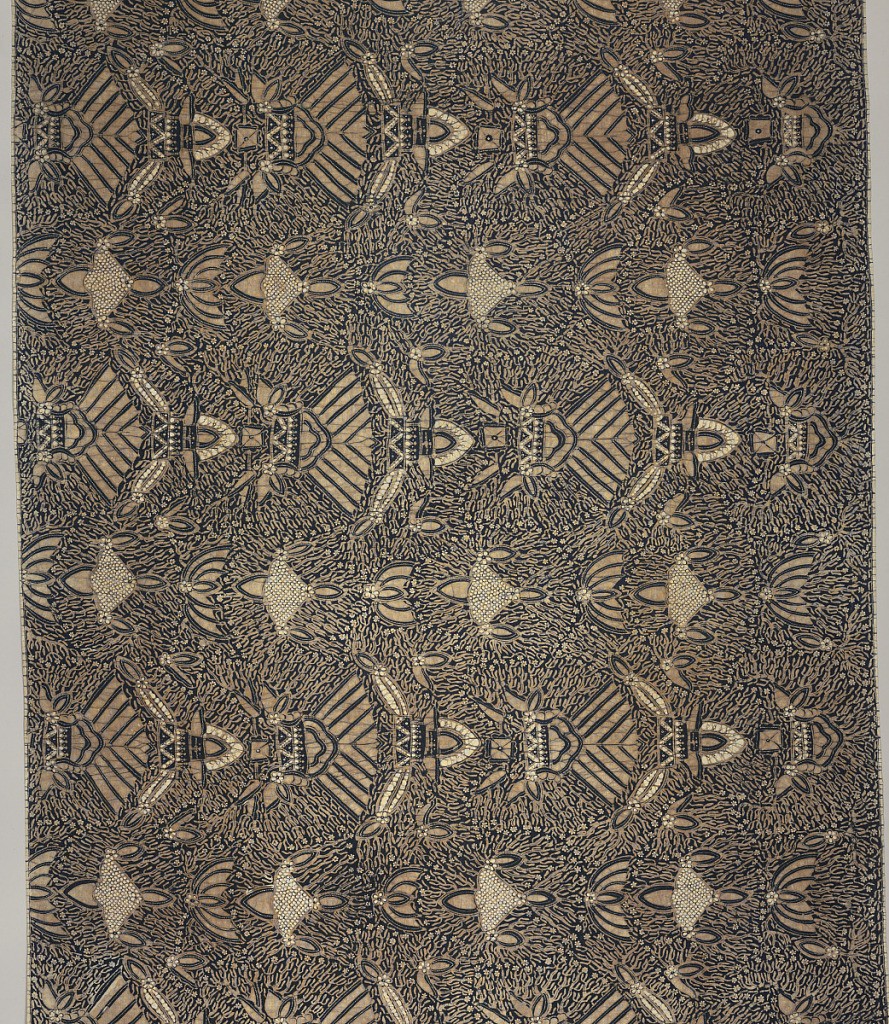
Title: Kain panjang (long sarong)
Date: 19th century
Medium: cotton Technique: wax resist dyeing (batik) on plain weave
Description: Long batik sarong (kain panjang) in dark blue, light brown, and white. Dark blue ground showing numerous white dots known as "gabah sinawur" or 'grains of rice'. Also shows an all-over pattern of heraldic motifs "semen" (curling tendrils and other non-geometric forms) and "sawat" (wings and tail of Garuda, mount of Vishnu) as well as mountains .